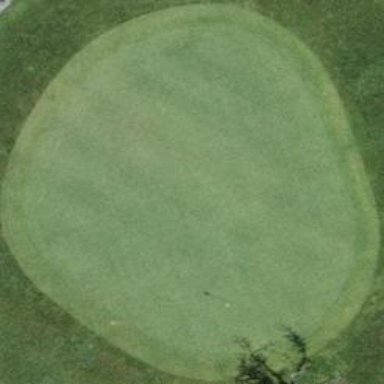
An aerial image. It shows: Golf fairway surrounded by grass.